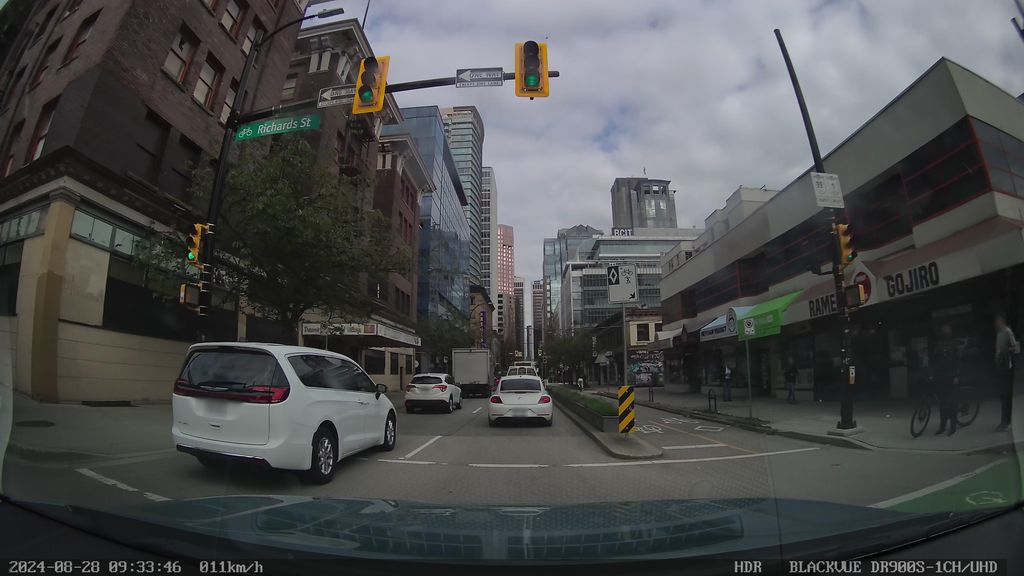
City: vancouver